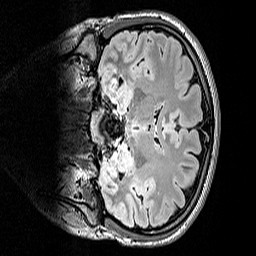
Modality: FLAIR
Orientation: coronal
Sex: female
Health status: ill
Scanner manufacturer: siemens
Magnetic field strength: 3 T
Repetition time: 5 s
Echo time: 0.388 s